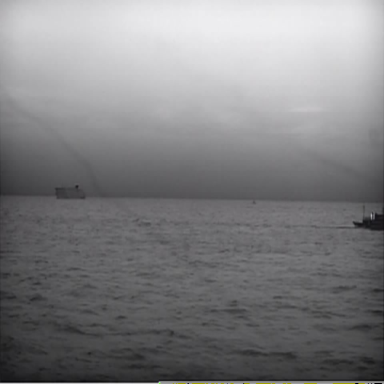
There are two objects shown in the infrared image, including a bulk_carrier, and a container_ship.